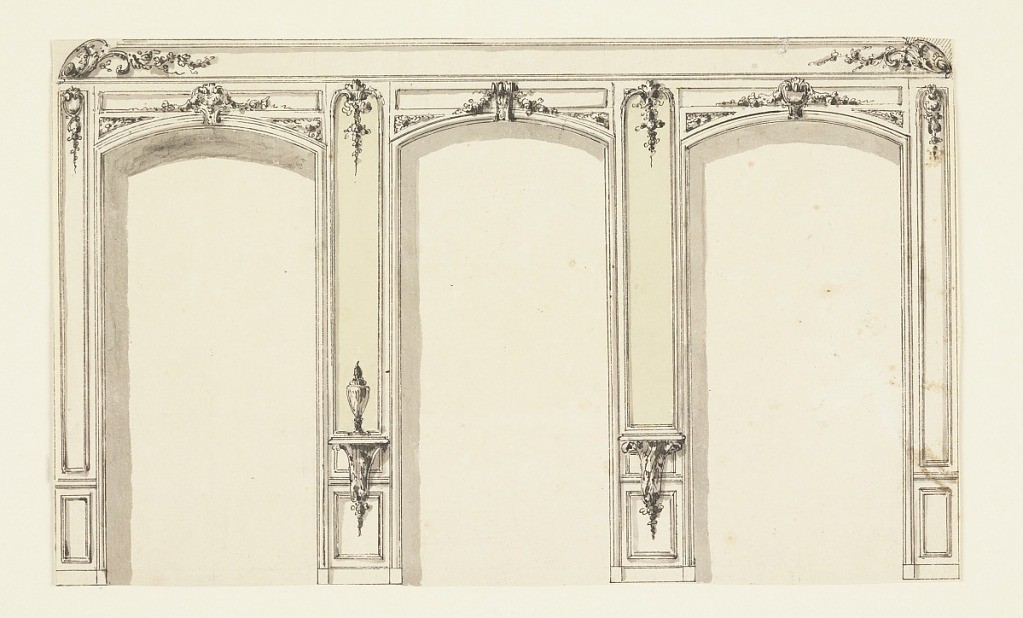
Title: Elevation of Wall with Three Niches
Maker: Richard de Lalonde, French, active 1780–96
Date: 1780
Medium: Pen and black ink, brush and green watercolor, gray wash, graphite on white laid paper
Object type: Drawing
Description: Elevation of wall with three niches, top moldings decorated with shells and garlands. Brackets flanking center niche show a covered vase at left.